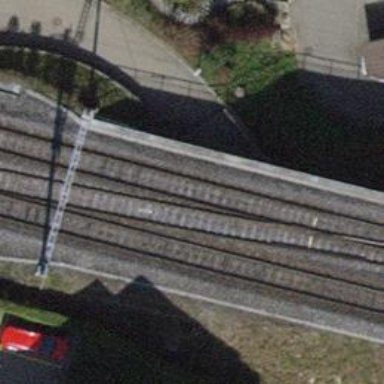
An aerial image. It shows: Railway bridge with one track and electrified contact line. It serves as siding.